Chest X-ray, PA view. Patient: 55 years old, sex M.
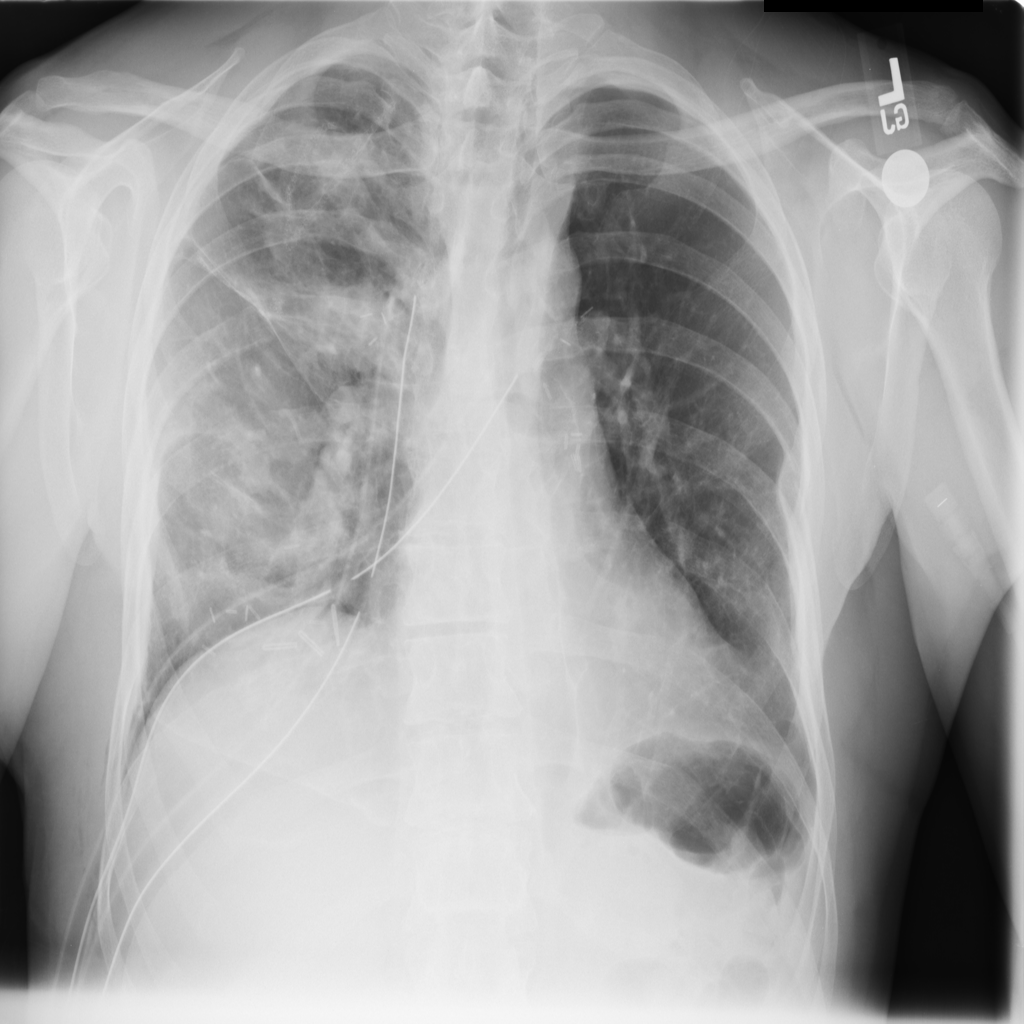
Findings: No Finding